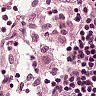
Metastatic tissue present: no